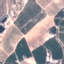
Label: PermanentCrop